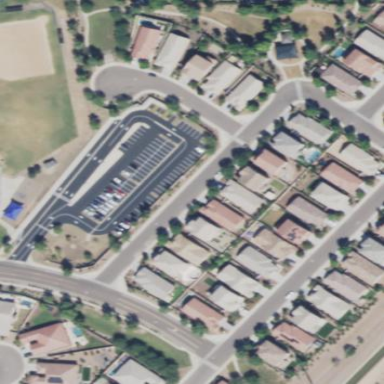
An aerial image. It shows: Asphalt parking aisle designated as service road.